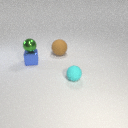
large brown rubber sphere to the left of small cyan rubber sphere